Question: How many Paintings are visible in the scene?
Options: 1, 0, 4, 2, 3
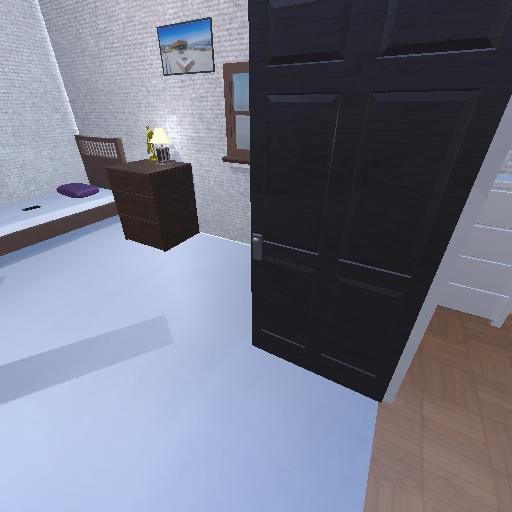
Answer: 1